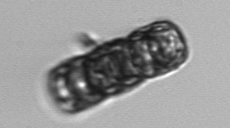
Label: Paralia_sulcata